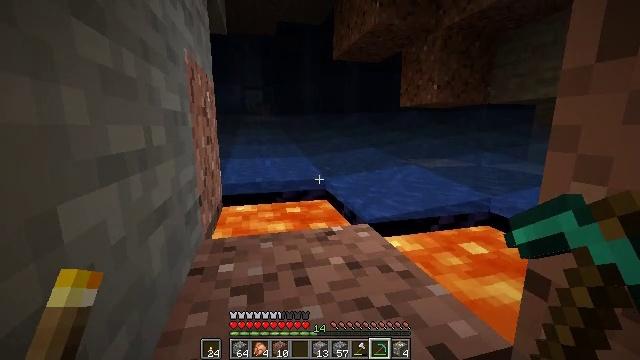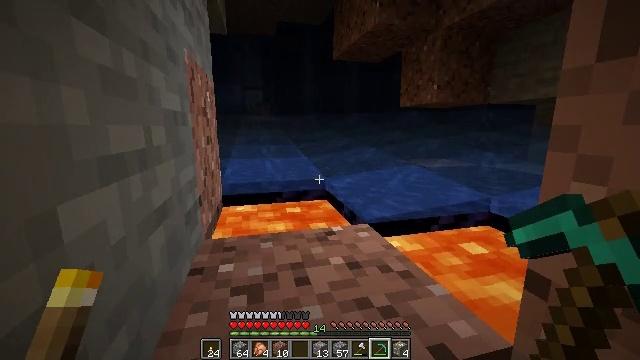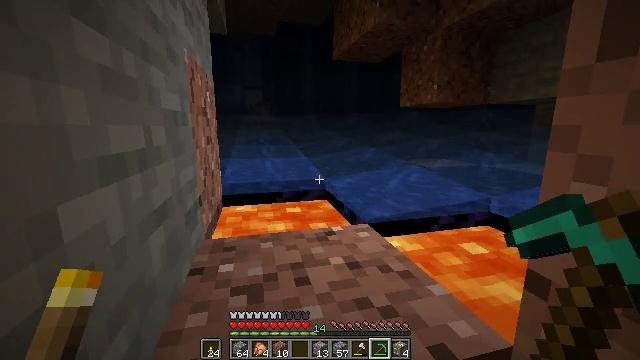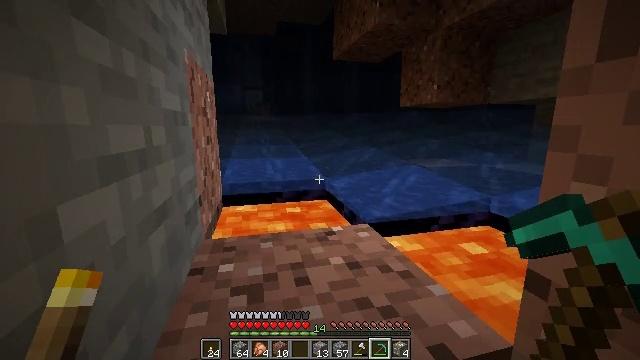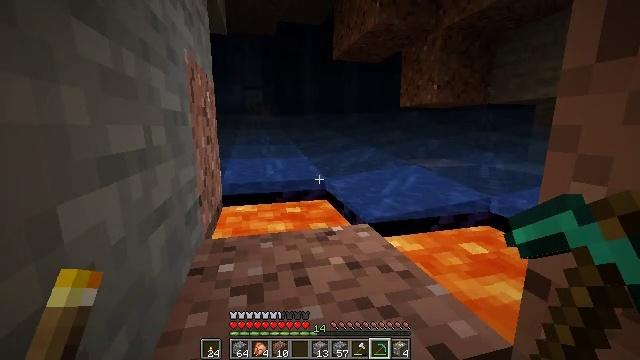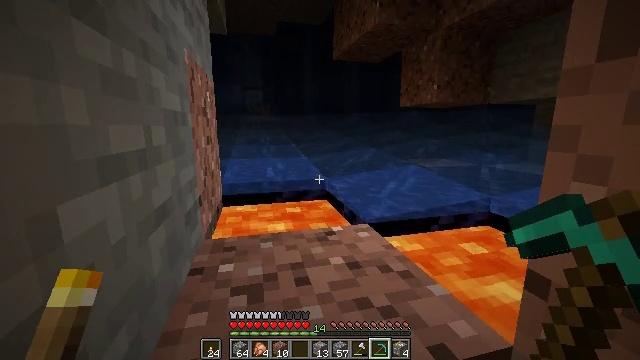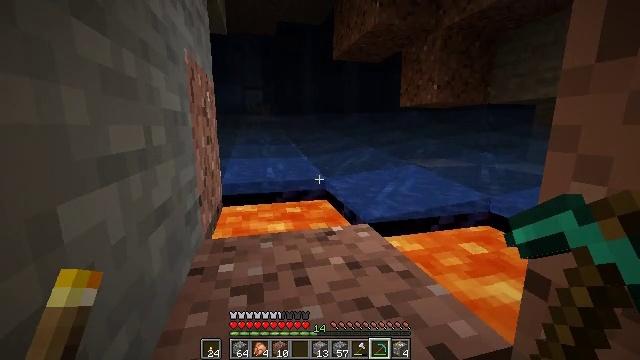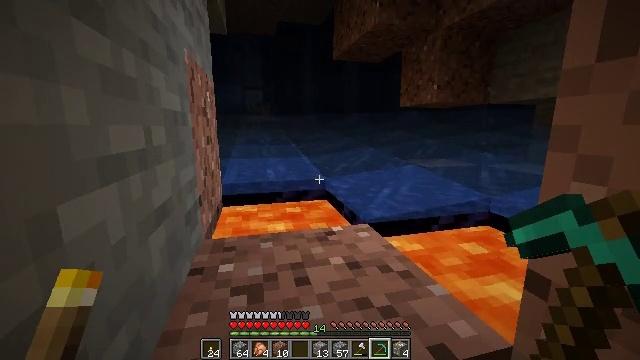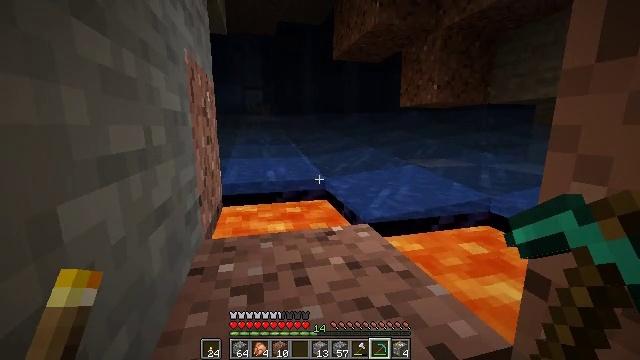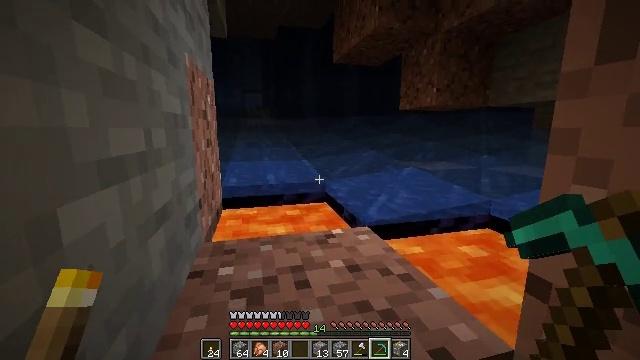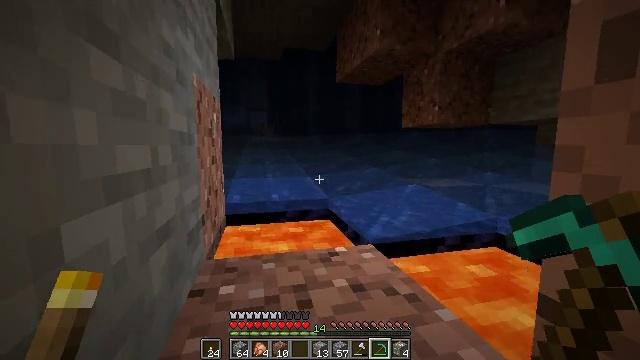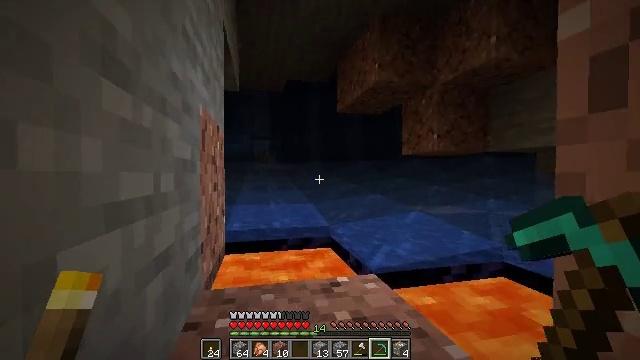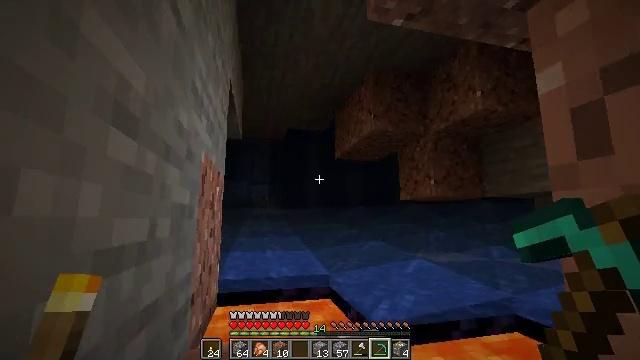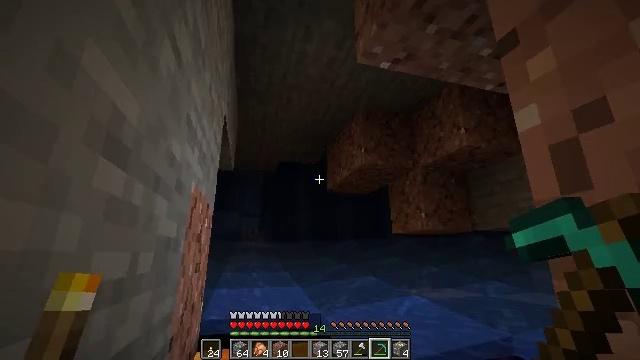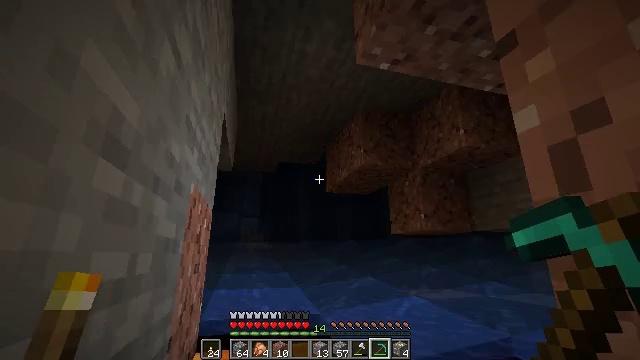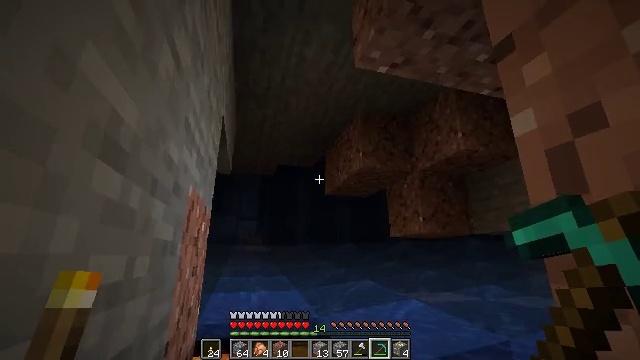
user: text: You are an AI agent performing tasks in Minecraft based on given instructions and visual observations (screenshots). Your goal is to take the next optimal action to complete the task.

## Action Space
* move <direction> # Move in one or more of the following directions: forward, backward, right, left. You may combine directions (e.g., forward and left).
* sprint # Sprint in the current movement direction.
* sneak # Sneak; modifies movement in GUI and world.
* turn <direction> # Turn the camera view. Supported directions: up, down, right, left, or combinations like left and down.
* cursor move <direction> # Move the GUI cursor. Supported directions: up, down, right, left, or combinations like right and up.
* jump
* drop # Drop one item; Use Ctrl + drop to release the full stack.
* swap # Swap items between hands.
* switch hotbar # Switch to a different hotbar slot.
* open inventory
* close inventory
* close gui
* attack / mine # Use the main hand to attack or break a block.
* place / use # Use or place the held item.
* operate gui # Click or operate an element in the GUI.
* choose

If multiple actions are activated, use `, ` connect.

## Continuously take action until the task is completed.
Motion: motion action
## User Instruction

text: Get granite from underground.
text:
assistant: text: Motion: no_op
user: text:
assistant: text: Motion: no_op
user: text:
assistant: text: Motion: no_op
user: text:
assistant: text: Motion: no_op
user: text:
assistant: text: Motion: no_op
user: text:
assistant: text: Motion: no_op
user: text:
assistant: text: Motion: no_op
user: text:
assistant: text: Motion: no_op
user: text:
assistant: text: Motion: no_op
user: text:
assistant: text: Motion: turn up
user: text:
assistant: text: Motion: turn up
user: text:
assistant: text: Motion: turn up
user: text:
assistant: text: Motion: turn right and up
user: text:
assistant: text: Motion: no_op
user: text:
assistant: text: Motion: no_op
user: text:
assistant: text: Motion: no_op
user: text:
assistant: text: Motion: turn right and up
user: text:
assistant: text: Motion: turn right and up
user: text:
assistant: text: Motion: turn right
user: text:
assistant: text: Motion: no_op
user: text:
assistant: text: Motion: turn up
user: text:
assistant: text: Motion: turn right and up
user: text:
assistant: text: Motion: turn right and up
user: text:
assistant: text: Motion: turn right and up
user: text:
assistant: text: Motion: turn right and up
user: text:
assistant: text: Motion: turn right, attack / mine
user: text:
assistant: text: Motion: turn right and up, attack / mine
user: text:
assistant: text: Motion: turn right, attack / mine
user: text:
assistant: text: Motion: attack / mine
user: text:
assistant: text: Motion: attack / mine